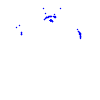
Particle: proton